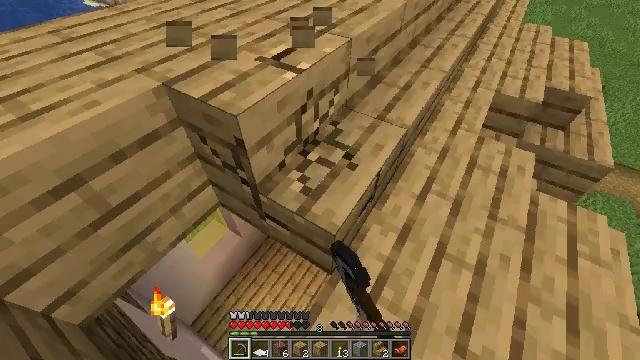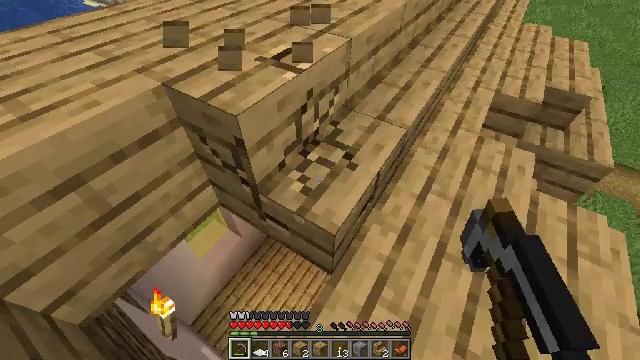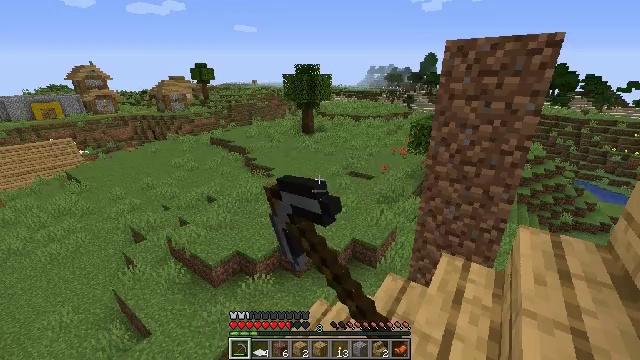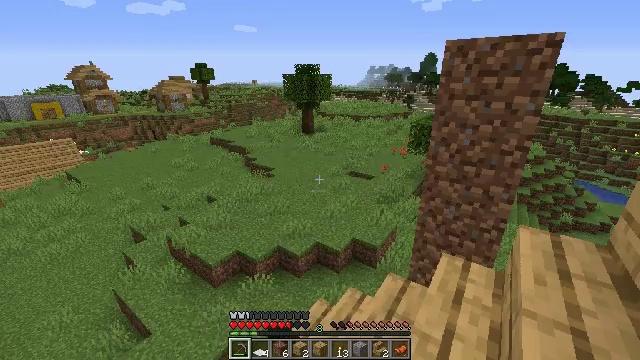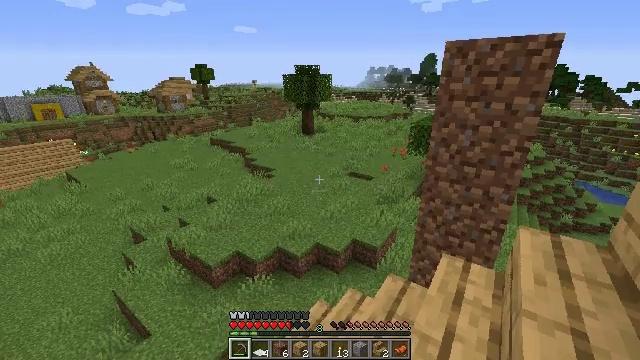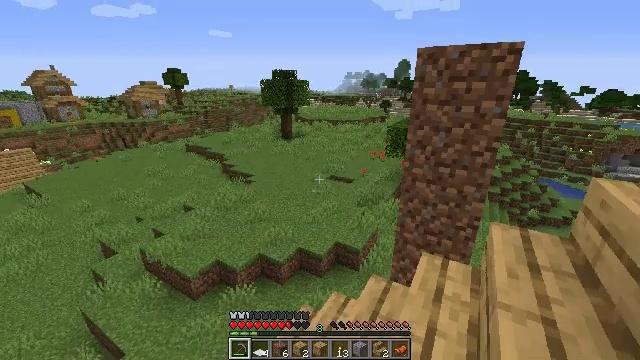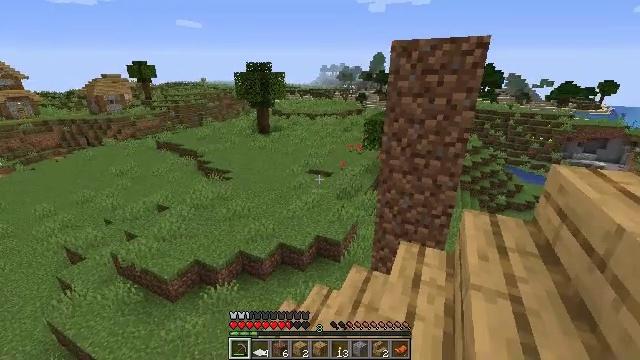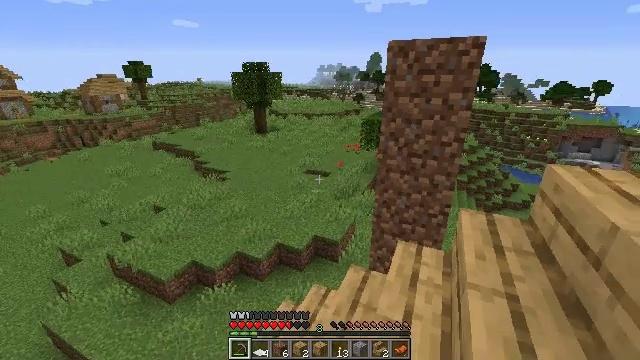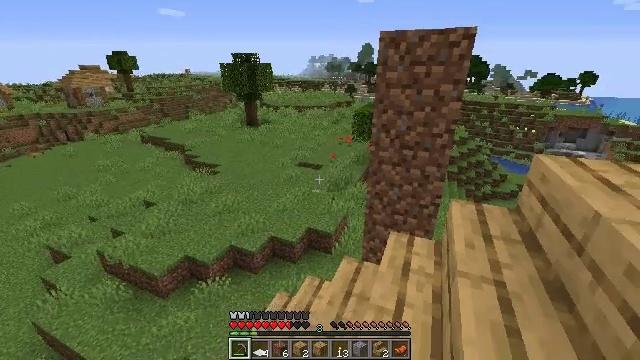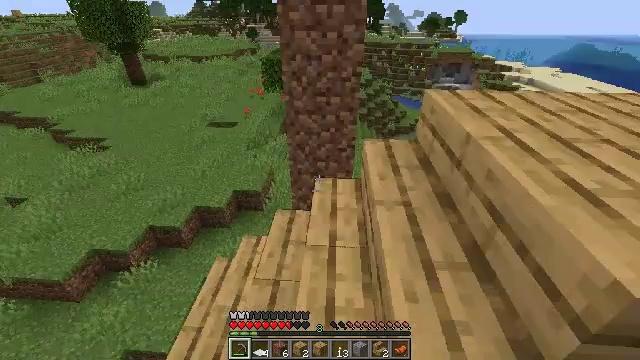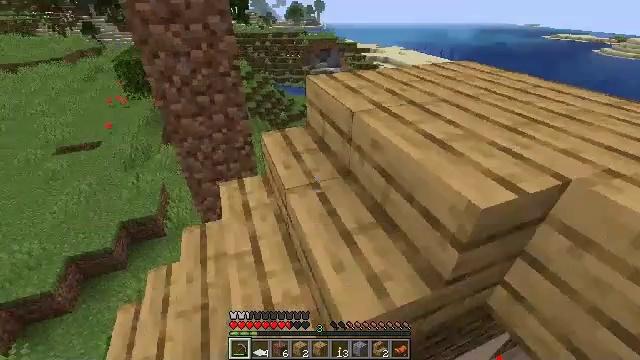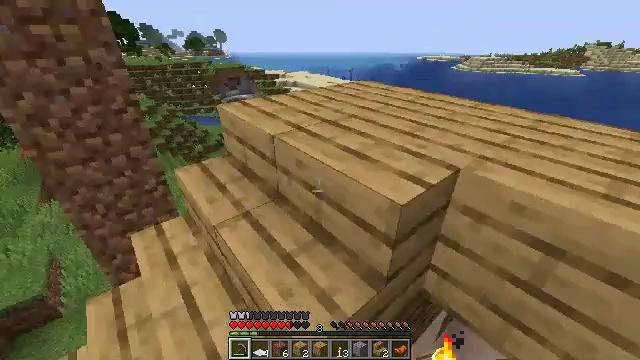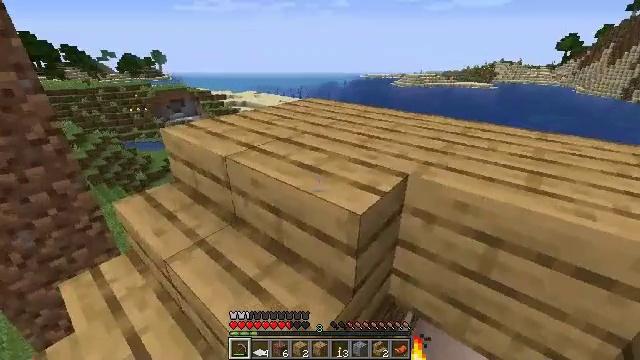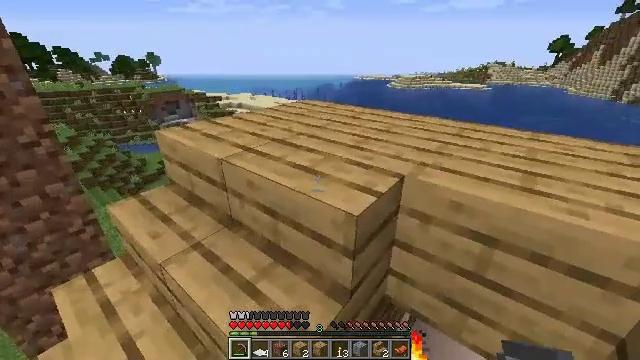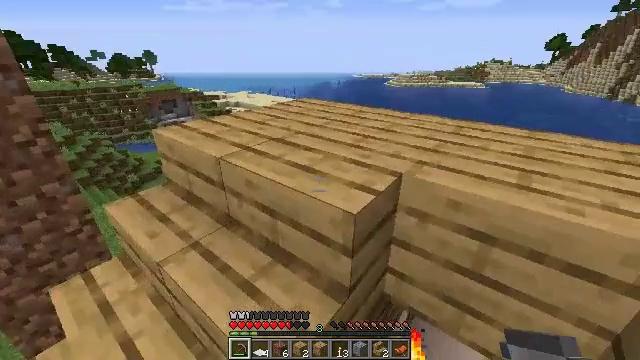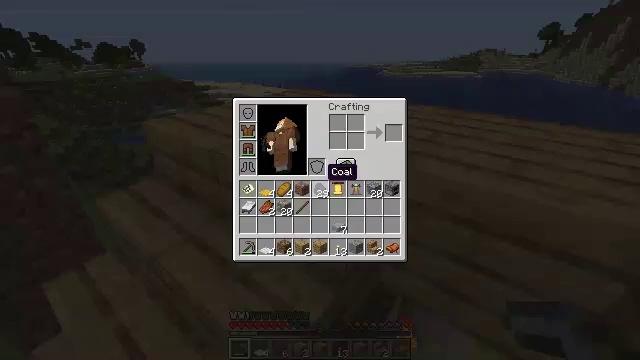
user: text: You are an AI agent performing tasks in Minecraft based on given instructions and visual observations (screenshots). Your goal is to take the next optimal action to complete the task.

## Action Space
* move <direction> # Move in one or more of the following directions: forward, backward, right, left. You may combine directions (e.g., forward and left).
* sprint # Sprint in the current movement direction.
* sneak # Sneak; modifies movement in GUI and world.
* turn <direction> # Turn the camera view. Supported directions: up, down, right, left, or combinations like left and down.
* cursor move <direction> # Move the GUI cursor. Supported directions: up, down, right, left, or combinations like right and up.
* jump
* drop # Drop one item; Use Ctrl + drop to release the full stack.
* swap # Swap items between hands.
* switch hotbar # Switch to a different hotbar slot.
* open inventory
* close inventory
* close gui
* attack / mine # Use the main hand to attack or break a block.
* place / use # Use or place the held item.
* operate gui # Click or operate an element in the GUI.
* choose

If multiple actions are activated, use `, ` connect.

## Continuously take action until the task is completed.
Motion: motion action
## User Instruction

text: Collect oak log for crafting.
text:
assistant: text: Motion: attack / mine
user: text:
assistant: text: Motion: turn right and up, attack / mine
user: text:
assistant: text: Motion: no_op
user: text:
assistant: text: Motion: no_op
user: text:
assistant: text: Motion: turn right
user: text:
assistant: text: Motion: turn right and down
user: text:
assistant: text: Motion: no_op
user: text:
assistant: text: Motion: turn right and down
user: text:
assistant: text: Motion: turn right and down
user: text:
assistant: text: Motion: turn right and down
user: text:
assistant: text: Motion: turn right and up
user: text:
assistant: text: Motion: turn right and up
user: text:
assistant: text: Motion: no_op
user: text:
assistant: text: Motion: no_op
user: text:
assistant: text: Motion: turn right and down, open inventory
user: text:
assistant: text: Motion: open inventory
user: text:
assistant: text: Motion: cursor move down
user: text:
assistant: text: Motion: no_op
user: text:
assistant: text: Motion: no_op
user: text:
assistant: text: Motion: no_op
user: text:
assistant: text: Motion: no_op
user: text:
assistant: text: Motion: no_op
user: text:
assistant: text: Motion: cursor move left and down
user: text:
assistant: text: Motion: cursor move left
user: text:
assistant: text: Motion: no_op
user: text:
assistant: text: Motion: no_op
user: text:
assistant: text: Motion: cursor move right
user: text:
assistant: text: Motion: cursor move right and up
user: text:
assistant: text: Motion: cursor move right
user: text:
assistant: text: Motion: no_op